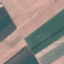
Land use / land cover: AnnualCrop